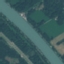
Label: River